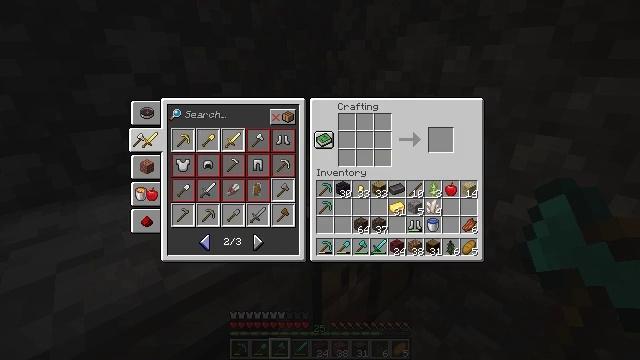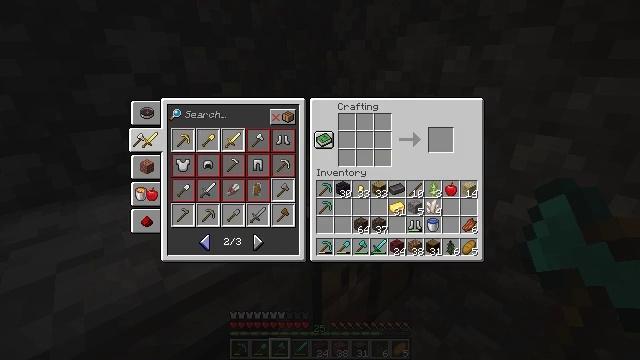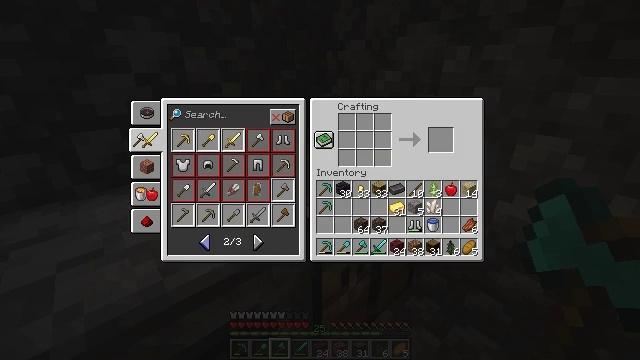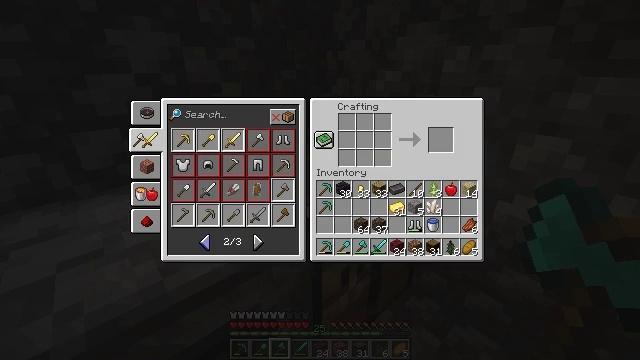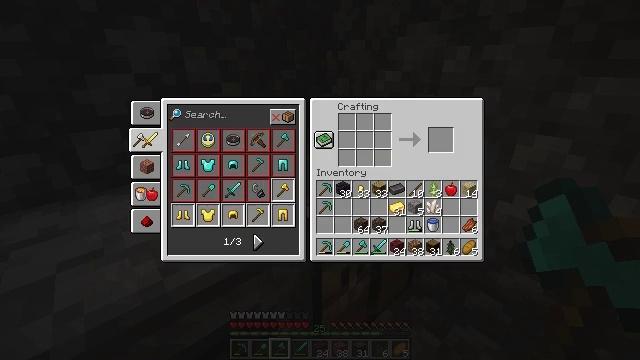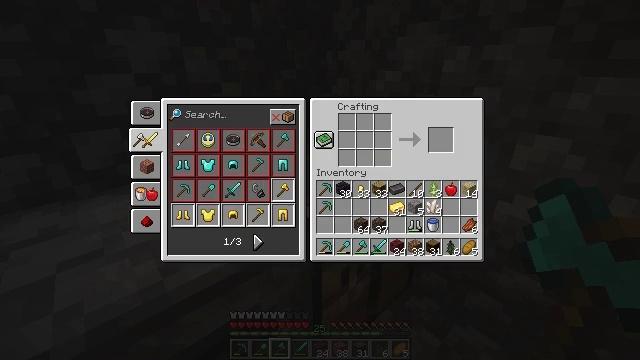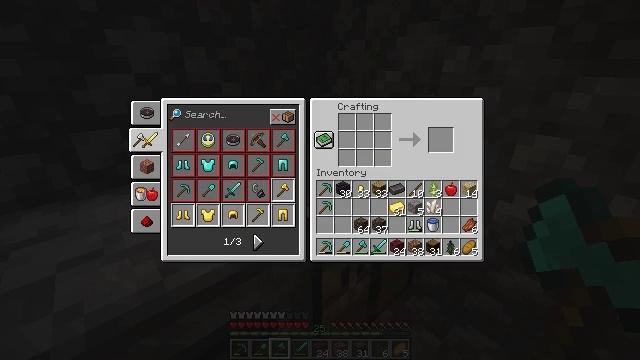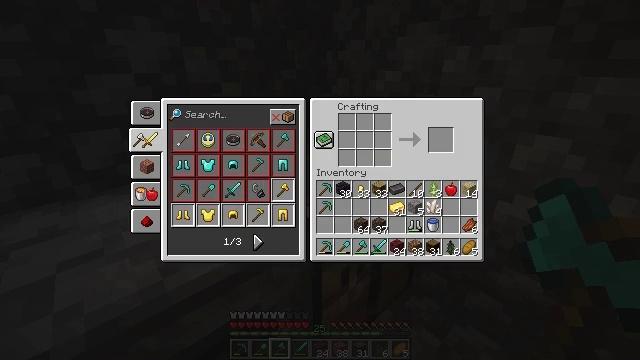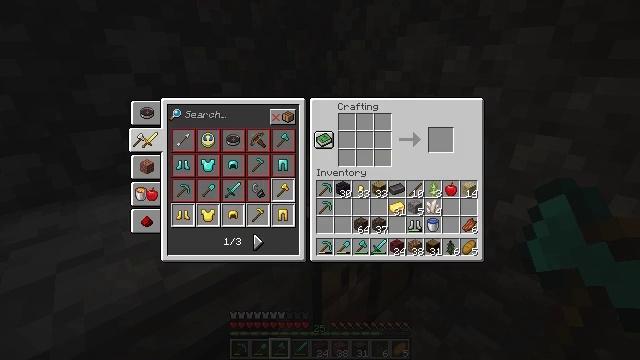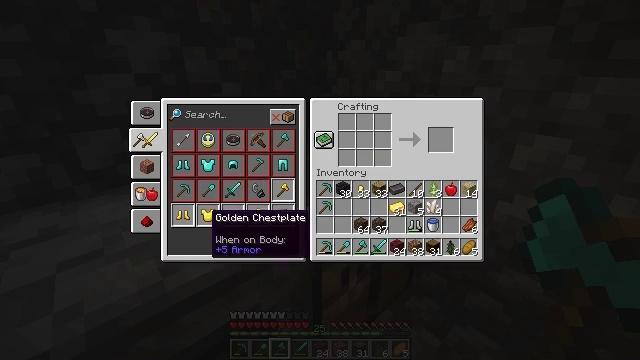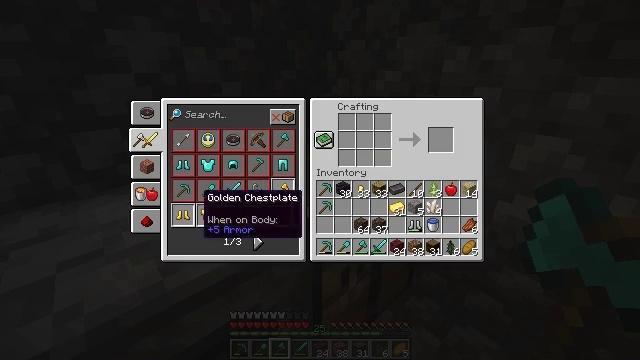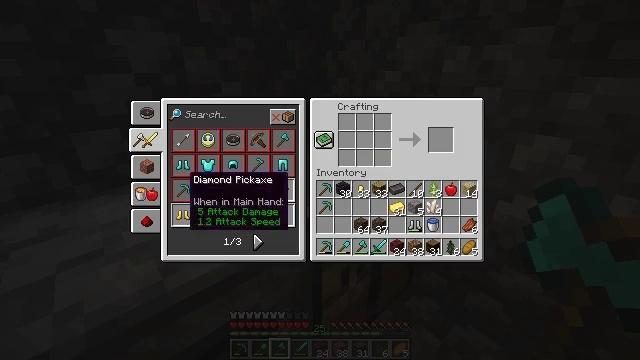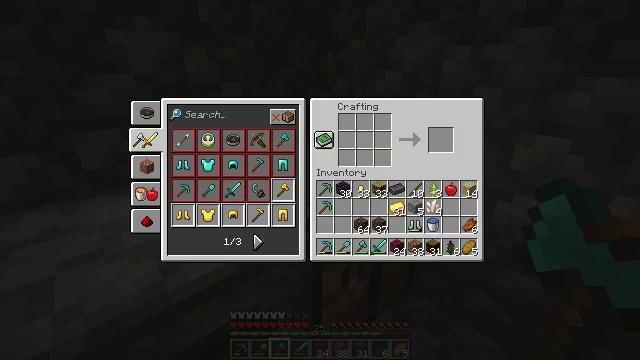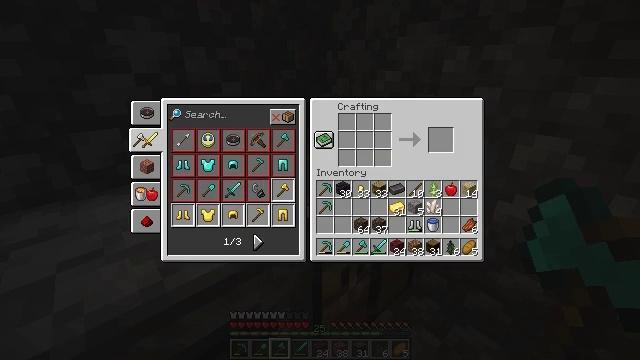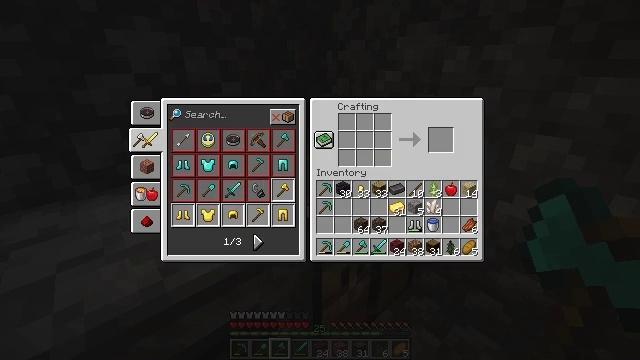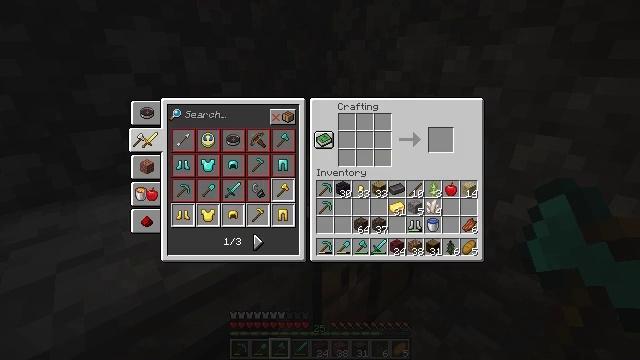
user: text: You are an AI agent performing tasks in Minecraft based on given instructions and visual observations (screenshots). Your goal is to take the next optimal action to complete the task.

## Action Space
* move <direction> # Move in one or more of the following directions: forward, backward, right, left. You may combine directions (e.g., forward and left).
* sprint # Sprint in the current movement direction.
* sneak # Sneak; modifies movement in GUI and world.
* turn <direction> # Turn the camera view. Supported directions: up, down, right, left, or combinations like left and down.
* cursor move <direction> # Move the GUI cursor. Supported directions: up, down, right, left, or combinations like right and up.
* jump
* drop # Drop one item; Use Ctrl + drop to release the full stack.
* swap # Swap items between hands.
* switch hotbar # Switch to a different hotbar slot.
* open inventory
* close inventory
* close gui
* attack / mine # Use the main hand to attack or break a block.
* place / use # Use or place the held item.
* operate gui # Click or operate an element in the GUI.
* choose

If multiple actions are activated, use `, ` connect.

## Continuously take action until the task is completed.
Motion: motion action
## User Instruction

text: Use soul soil and sticks to craft a soul campfire.
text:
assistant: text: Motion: no_op
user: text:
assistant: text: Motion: no_op
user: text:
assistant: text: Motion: no_op
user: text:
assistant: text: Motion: operate gui
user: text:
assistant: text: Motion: operate gui
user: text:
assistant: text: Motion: operate gui
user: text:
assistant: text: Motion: operate gui
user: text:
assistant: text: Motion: no_op
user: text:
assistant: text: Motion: cursor move up
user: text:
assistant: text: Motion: cursor move left and up
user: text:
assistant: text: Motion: cursor move left and up
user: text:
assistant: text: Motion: cursor move left and up
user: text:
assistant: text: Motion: cursor move left
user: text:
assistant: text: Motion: no_op
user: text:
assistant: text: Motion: no_op
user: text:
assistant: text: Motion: no_op
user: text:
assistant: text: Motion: no_op
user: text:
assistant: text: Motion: no_op
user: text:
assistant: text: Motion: no_op
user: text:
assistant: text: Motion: no_op
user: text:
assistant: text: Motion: no_op
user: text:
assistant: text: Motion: no_op
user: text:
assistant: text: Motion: operate gui
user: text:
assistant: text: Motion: operate gui
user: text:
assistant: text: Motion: operate gui
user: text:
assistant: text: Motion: operate gui
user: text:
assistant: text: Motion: no_op
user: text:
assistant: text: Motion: no_op
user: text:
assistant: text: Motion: no_op
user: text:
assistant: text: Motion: no_op